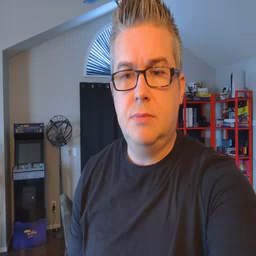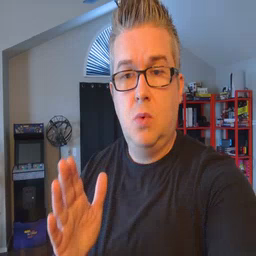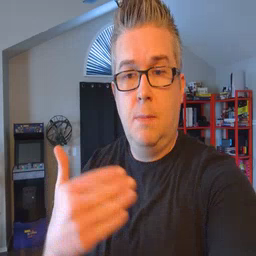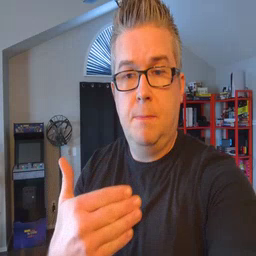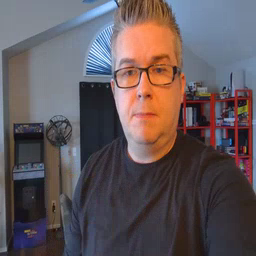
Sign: room